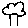
Label: tree